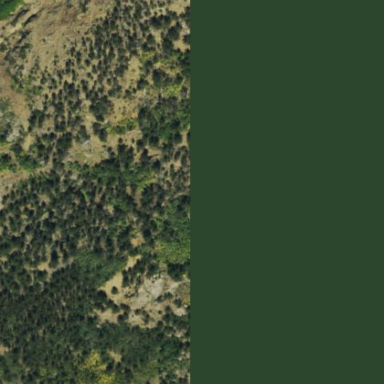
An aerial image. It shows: Coniferous woodland area.